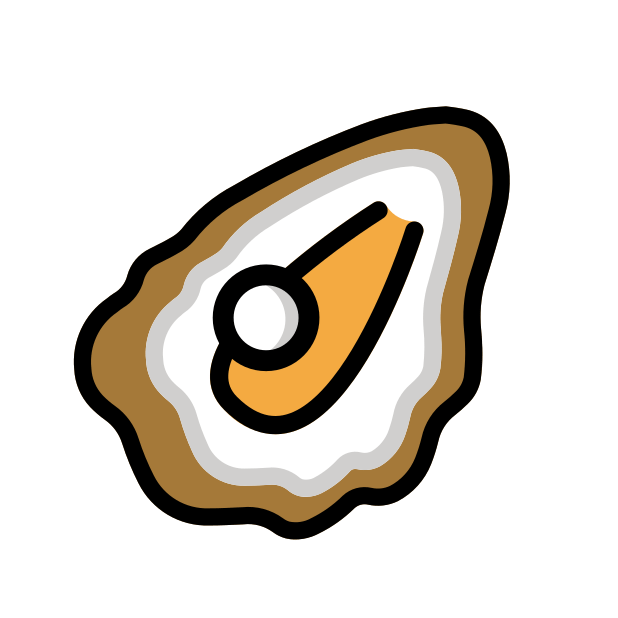
oyster